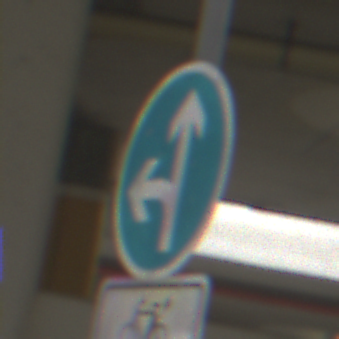
Verkehrszeichen: VorgeschriebeneFahrtrichtungGeradeausOderLinks
Zusatzzeichen unten: EinspurigeFahrzeugeFrei6
Umgebung: Roofed, Urban
Tageszeit: Midday
Wetter: Overcast
Licht: Artificial
Jahreszeit: NotSpecified
Kontrast: MediumContrast